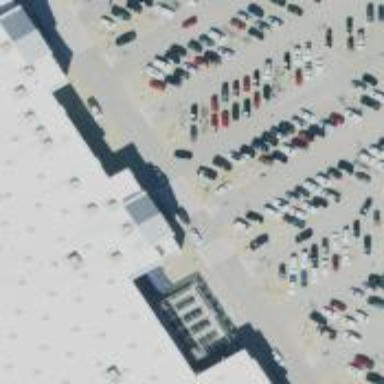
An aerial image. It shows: Parking space.